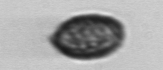
Label: Pseudochattonella_farcimen